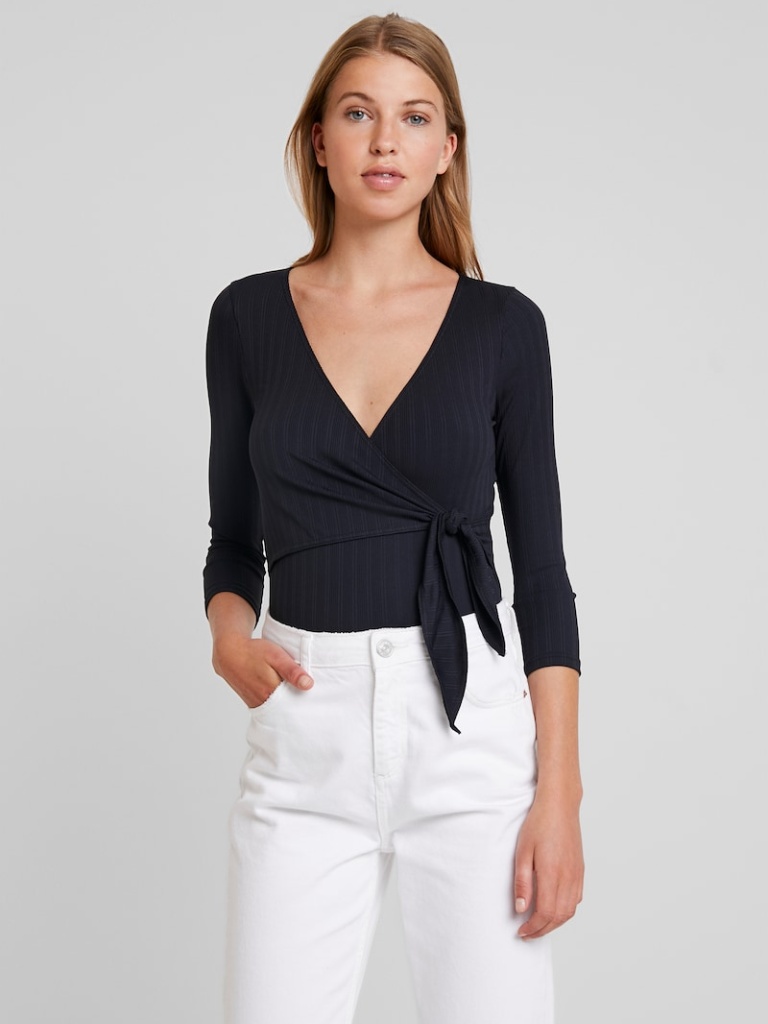
jersey tight a long-sleeved with sleeves down bodysuit length Fully Tucked in v-neck bodysuit